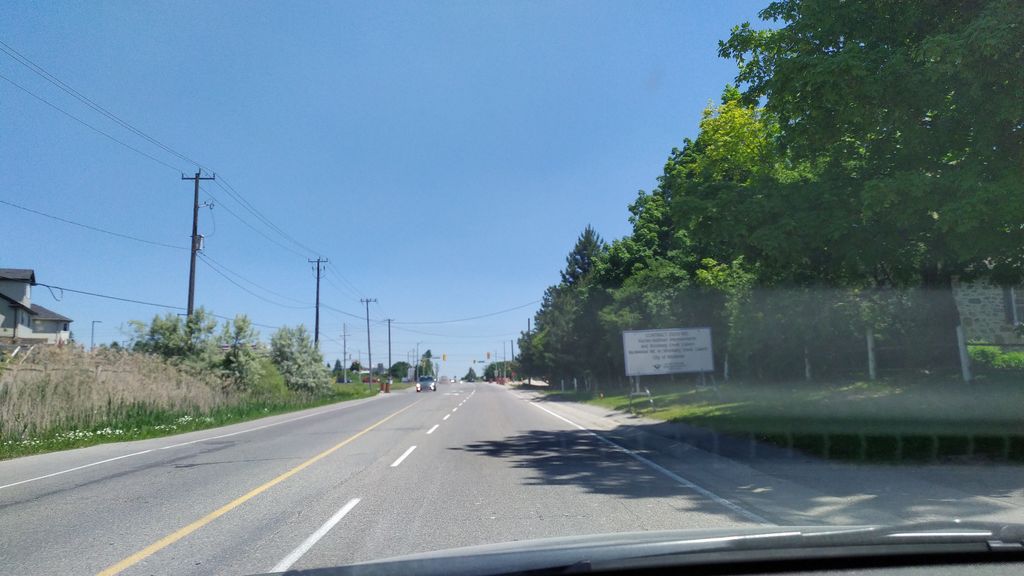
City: kitchener-waterloo